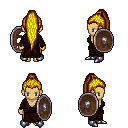
a pixel art fantasy rpg character, female body template, human, tanned skin, brown robe, robe skirt, blonde extra-long topknot hairstyle, metal boots, shield, four views (front, back, left, right), 2x2 character sprite sheet, small pixel art, hard edges, no anti-aliasing